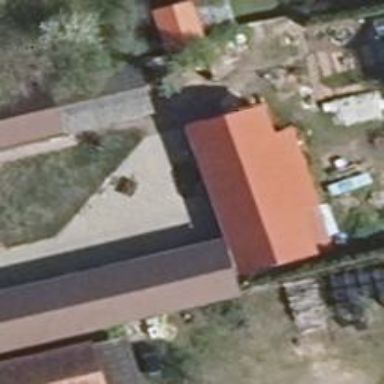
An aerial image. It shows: Red barn with gabled roof oriented along its length.